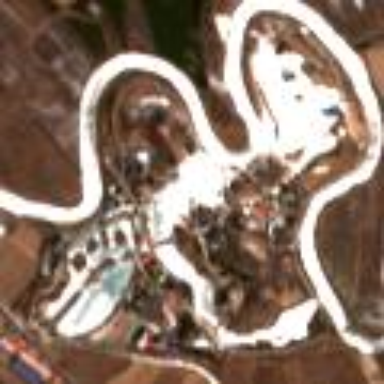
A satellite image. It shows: Theme park.